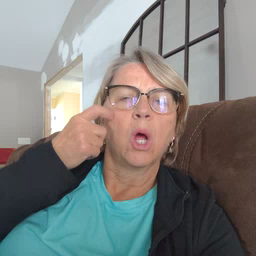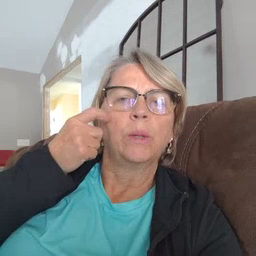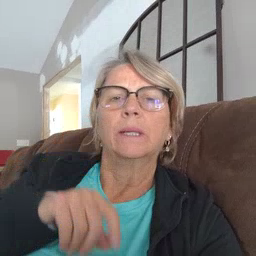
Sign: owie